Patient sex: M
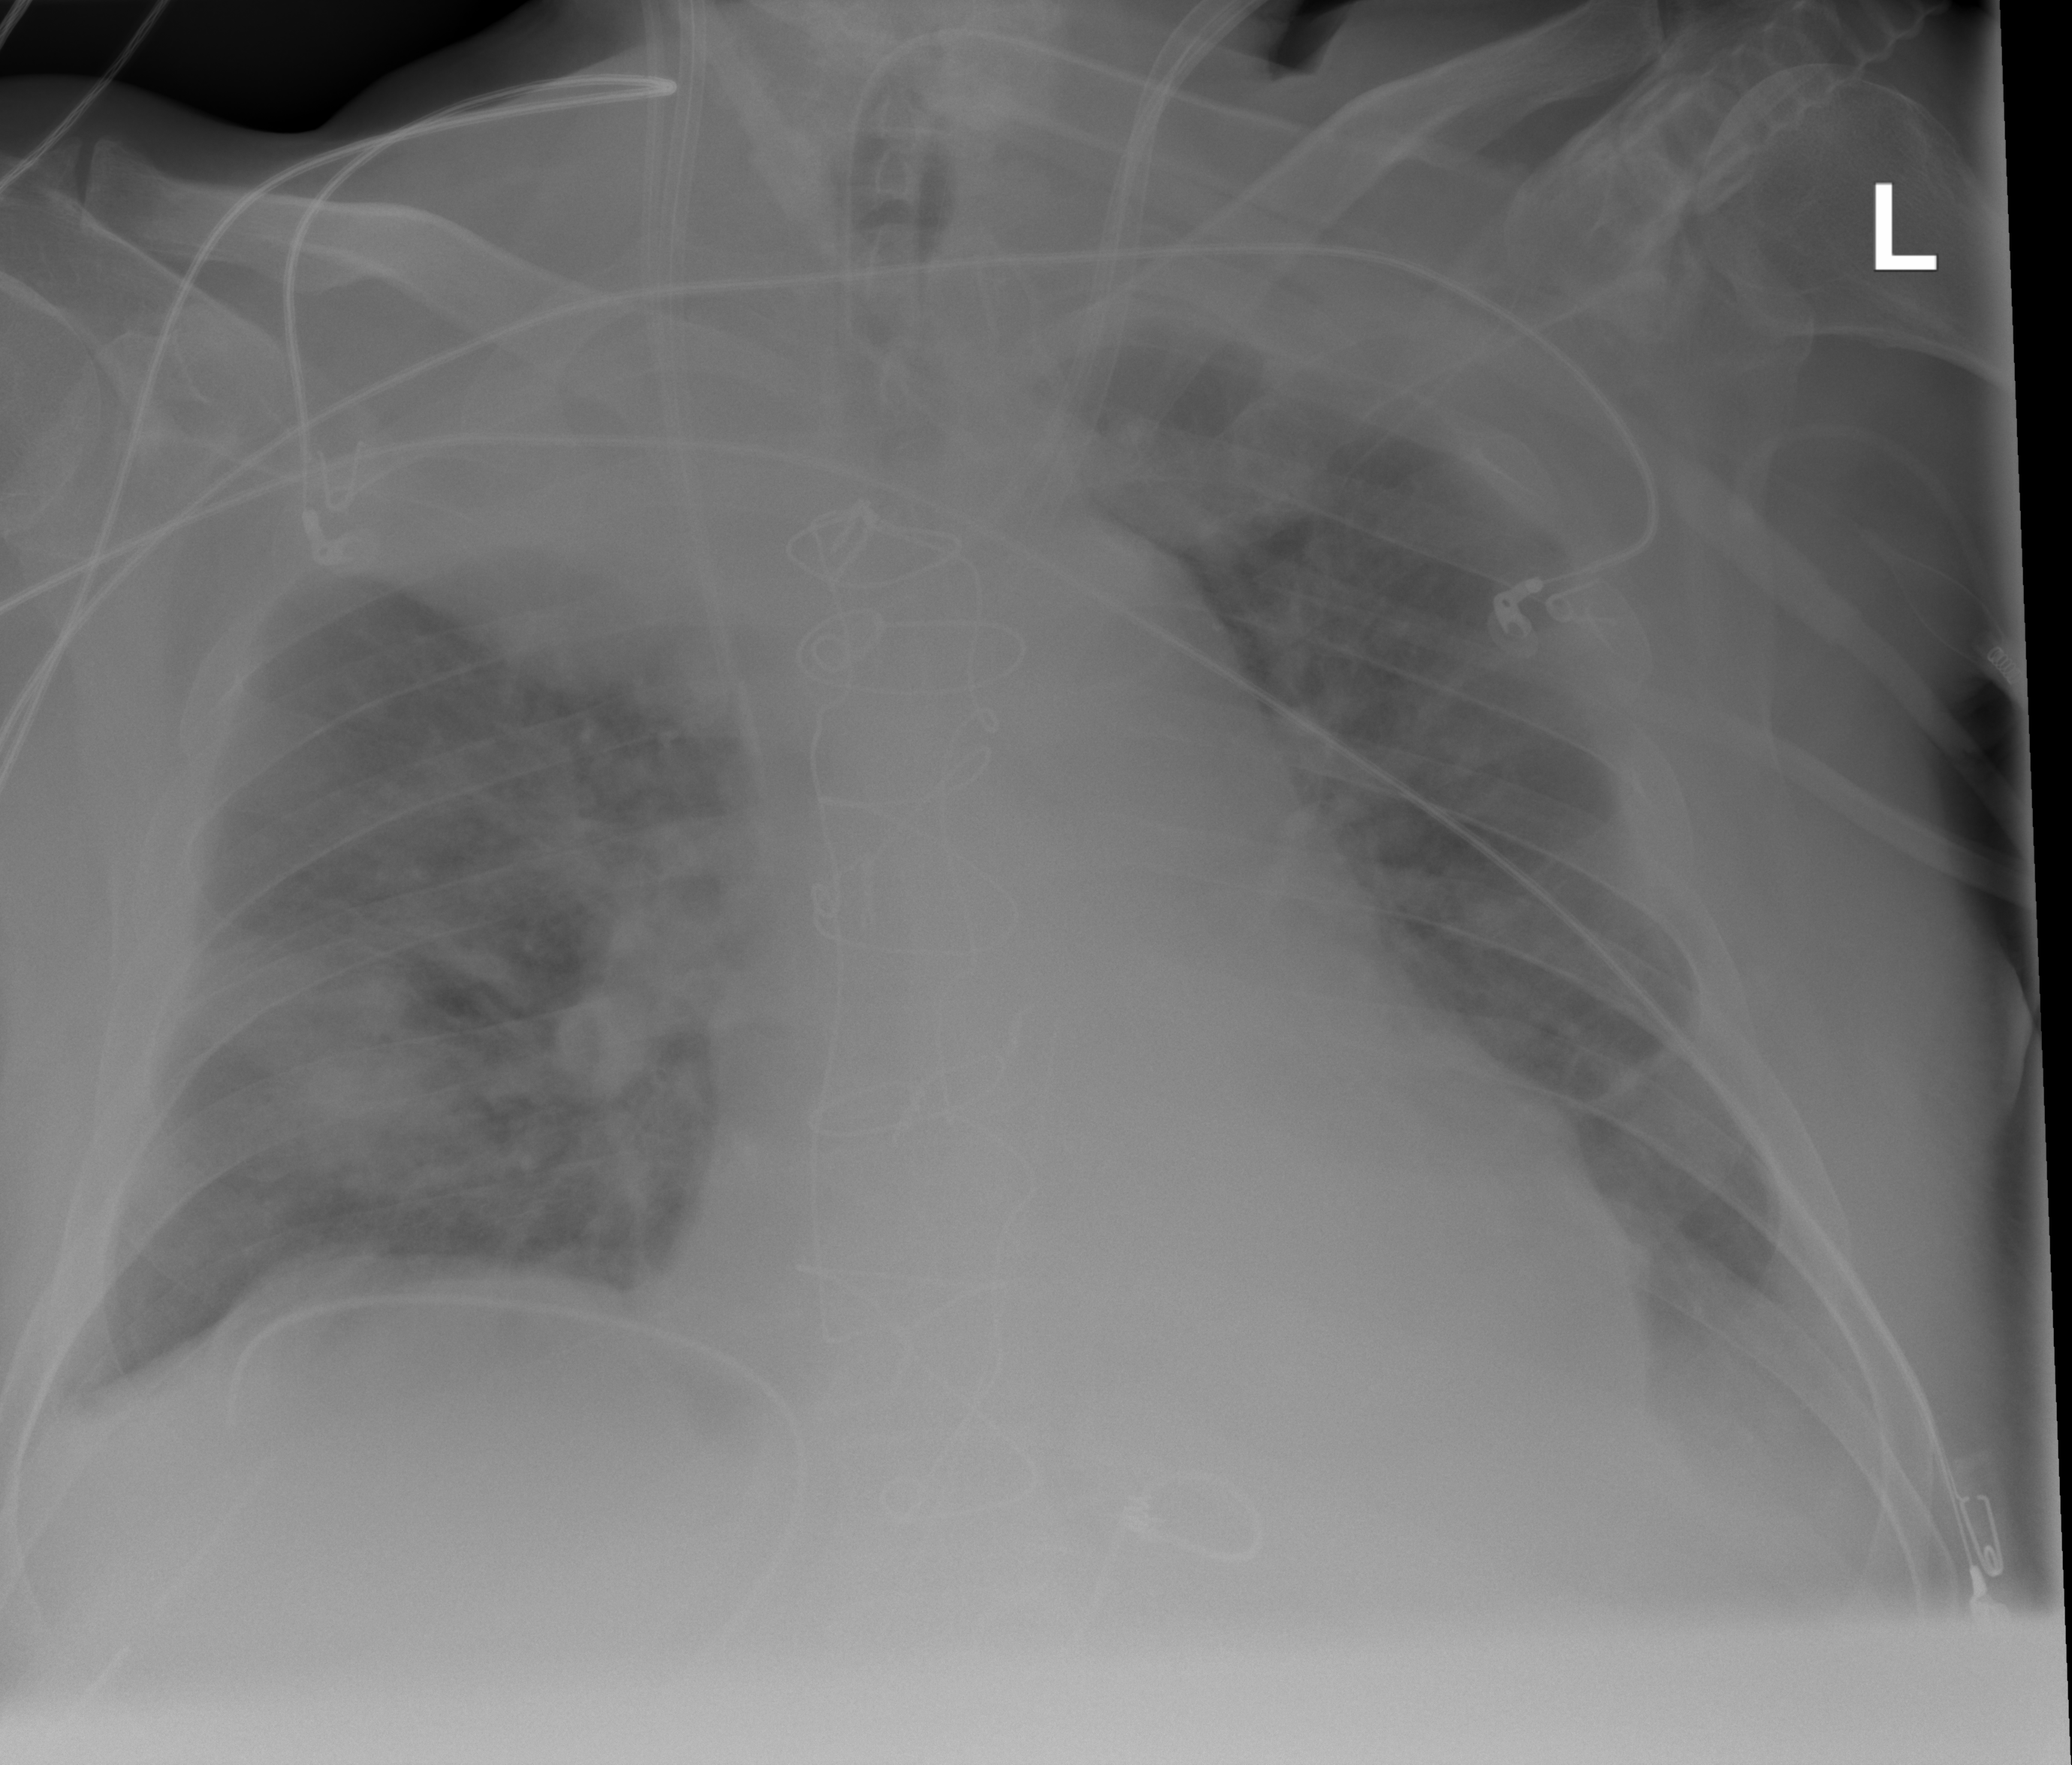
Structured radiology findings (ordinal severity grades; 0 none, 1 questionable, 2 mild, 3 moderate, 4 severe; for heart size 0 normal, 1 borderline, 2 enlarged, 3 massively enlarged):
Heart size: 2
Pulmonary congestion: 3
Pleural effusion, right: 0
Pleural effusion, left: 2
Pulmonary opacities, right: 2
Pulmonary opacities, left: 2
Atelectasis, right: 2
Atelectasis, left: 2